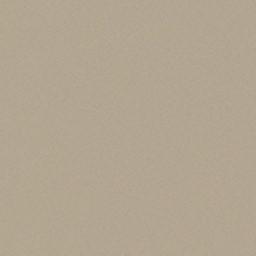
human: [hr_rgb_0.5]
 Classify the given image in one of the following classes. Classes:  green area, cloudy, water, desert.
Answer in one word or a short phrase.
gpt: desert